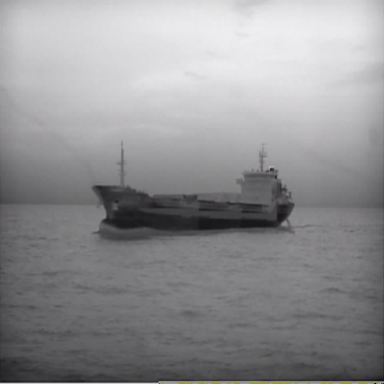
There is a liner in the infrared image.